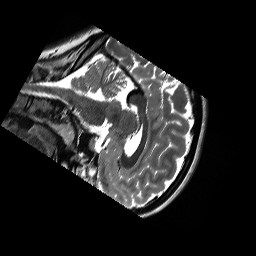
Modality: T2w
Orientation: sagittal
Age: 18
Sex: female
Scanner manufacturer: siemens
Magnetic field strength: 3 T
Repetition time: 13.52 s
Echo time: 0.088 s